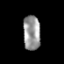
Tissue: prostate
Cell type: T cells
Senescence score: 0.35
Nuclear area (px): 591
Mean DAPI intensity: 151.597